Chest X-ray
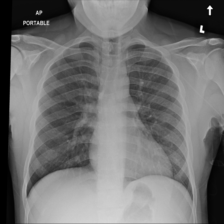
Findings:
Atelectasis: negative
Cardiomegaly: negative
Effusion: negative
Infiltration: negative
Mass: negative
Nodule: negative
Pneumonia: negative
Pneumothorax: negative
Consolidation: negative
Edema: negative
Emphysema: negative
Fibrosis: negative
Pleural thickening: negative
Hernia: negative